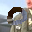
Label: 0